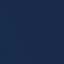
Land use / land cover: SeaLake